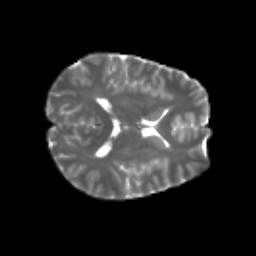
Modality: T2w
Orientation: axial
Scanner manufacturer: siemens
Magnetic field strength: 3 T
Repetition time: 4.16 s
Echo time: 0.0806 s